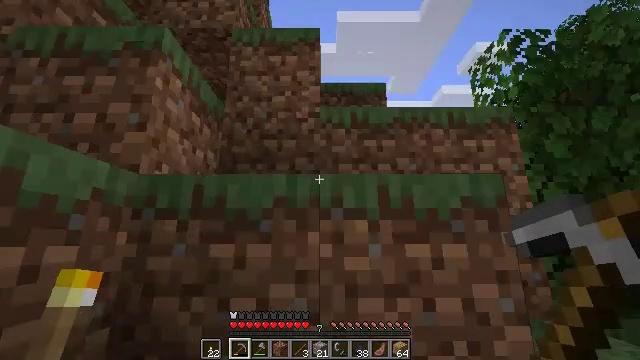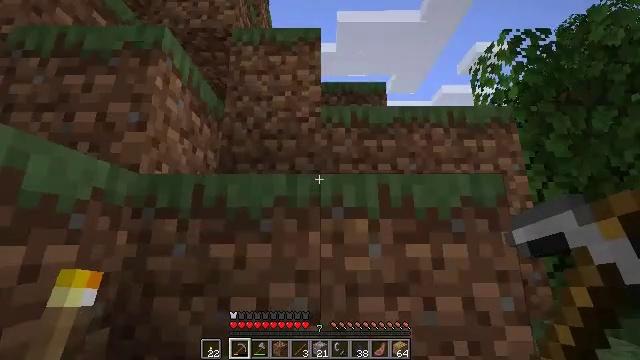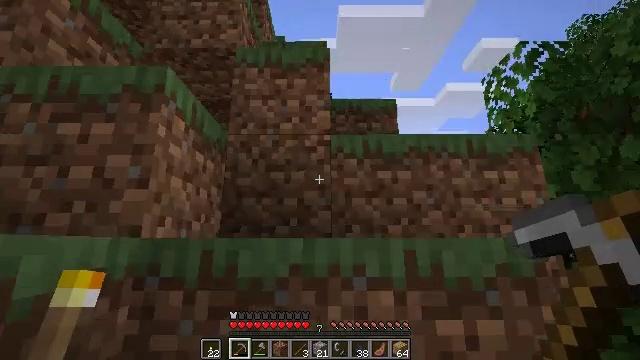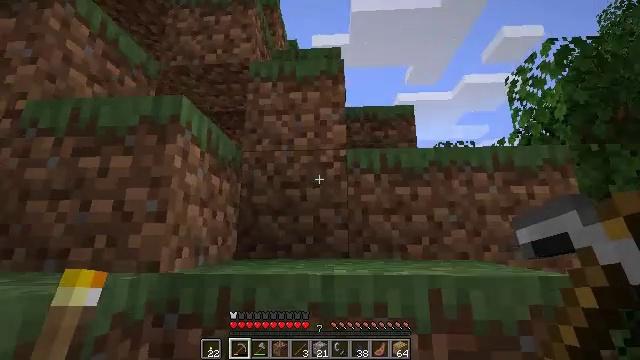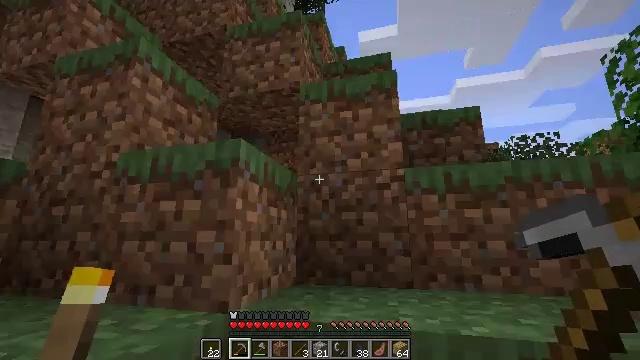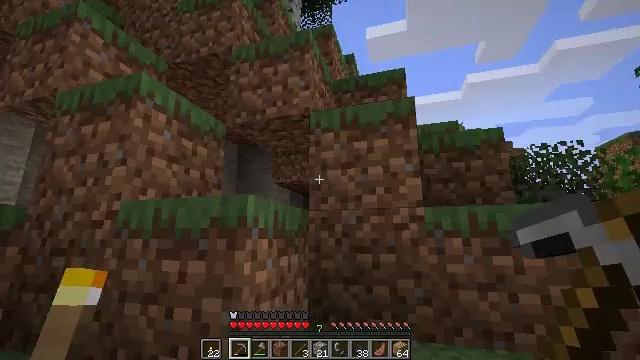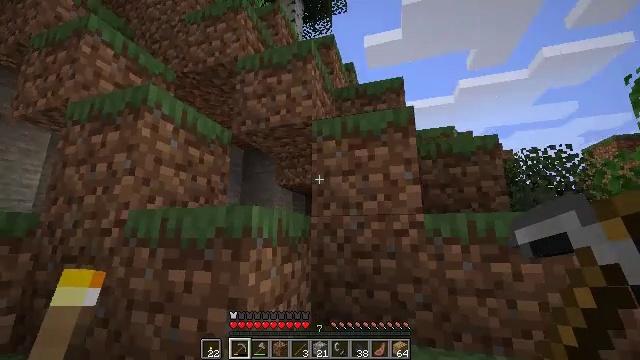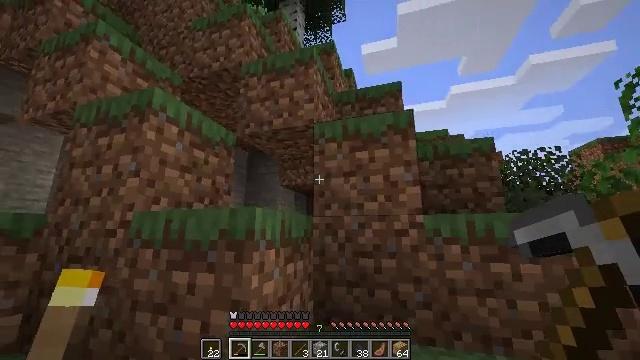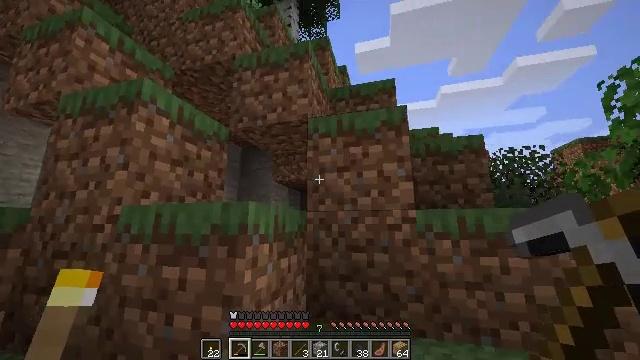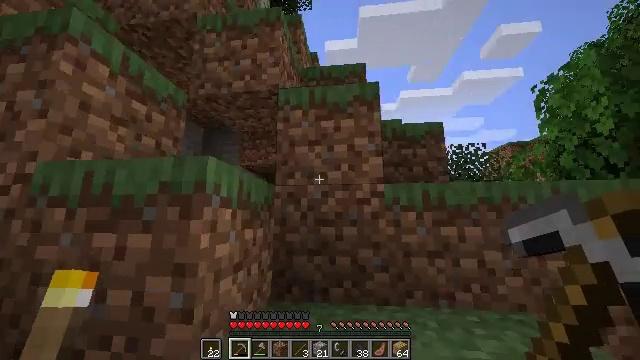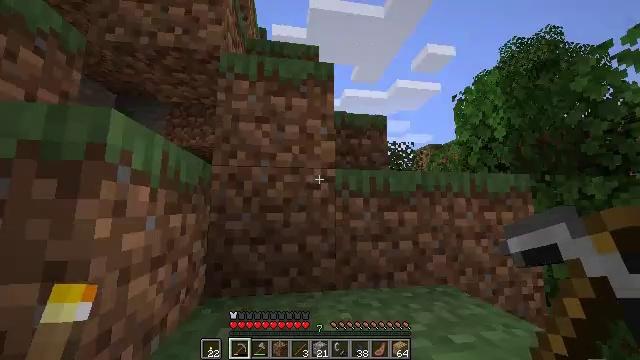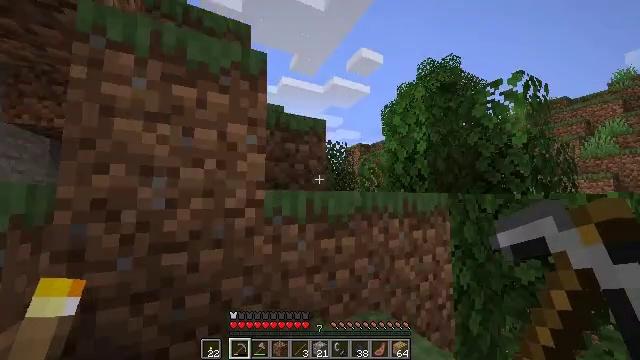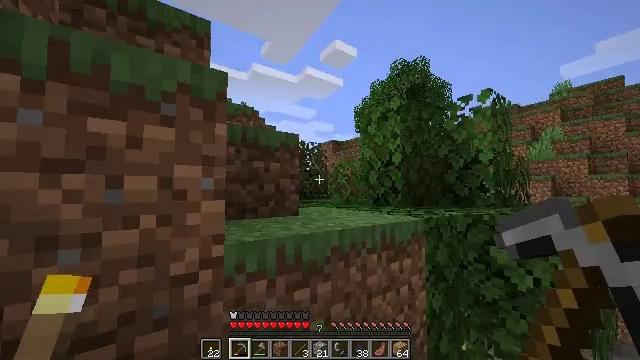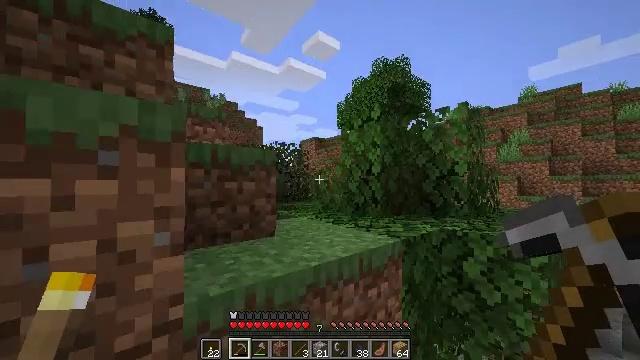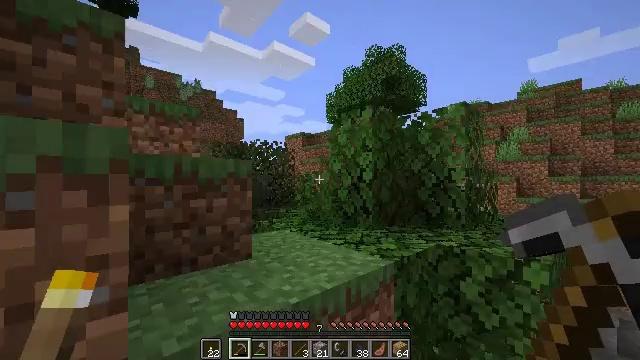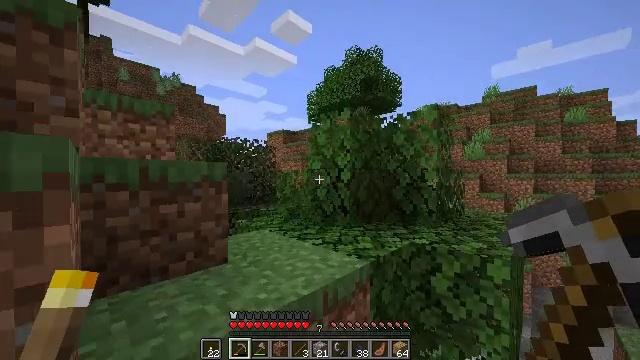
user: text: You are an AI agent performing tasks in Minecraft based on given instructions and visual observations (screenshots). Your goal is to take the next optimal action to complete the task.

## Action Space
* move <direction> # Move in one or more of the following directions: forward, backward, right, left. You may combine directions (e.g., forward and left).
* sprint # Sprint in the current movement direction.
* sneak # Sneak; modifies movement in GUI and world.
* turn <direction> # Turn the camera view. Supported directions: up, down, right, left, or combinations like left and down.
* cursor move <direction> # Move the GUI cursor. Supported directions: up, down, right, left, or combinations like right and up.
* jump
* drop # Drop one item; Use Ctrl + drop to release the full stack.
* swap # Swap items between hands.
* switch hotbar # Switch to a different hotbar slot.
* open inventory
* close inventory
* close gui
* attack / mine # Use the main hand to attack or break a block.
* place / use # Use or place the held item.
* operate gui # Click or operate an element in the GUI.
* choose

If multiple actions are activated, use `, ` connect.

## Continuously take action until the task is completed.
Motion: motion action
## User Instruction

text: Remove birch leaves from trees.
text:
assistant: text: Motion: move forward, sprint, jump
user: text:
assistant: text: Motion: move forward, sprint, jump
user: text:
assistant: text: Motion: move forward, sprint, turn left, jump
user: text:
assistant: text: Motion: move forward, sprint, turn left, jump
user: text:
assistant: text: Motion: move forward, sprint, turn left
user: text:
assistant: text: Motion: move forward, sprint
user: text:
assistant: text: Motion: move forward, sprint
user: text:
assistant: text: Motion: move forward, sprint, turn right
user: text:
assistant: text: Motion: move forward, sprint, turn right and down
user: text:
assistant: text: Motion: move forward, sprint, turn right and down
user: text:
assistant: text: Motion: move forward, sprint, turn right and down, jump
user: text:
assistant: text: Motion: move forward, sprint, turn right and down, jump
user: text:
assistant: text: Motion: move forward, sprint, turn right and down, jump
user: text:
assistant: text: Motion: move forward, sprint, turn right, jump
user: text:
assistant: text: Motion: move forward, sprint, turn right and down, jump
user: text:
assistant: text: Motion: move forward, sprint, turn right
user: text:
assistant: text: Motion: move forward, sprint
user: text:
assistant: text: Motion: move forward, sprint, turn left and down, jump
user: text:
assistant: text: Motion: move forward, sprint, turn left and down, jump
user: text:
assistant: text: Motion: move forward, sprint, turn left and down, jump
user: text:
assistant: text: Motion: move forward, sprint, turn left, jump
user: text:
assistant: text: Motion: move forward, sprint, turn left, jump
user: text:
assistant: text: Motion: move forward, sprint, turn left, jump
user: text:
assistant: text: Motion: move forward, sprint, turn left, jump
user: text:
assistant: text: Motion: move forward, sprint, turn left, jump
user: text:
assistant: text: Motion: move forward, sprint, turn left and up, jump
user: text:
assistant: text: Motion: move forward, sprint, turn left and up
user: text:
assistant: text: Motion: move forward, sprint, turn left and up
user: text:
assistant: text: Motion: move forward, sprint, turn left and up, jump
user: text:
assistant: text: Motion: move forward, sprint, turn left, jump